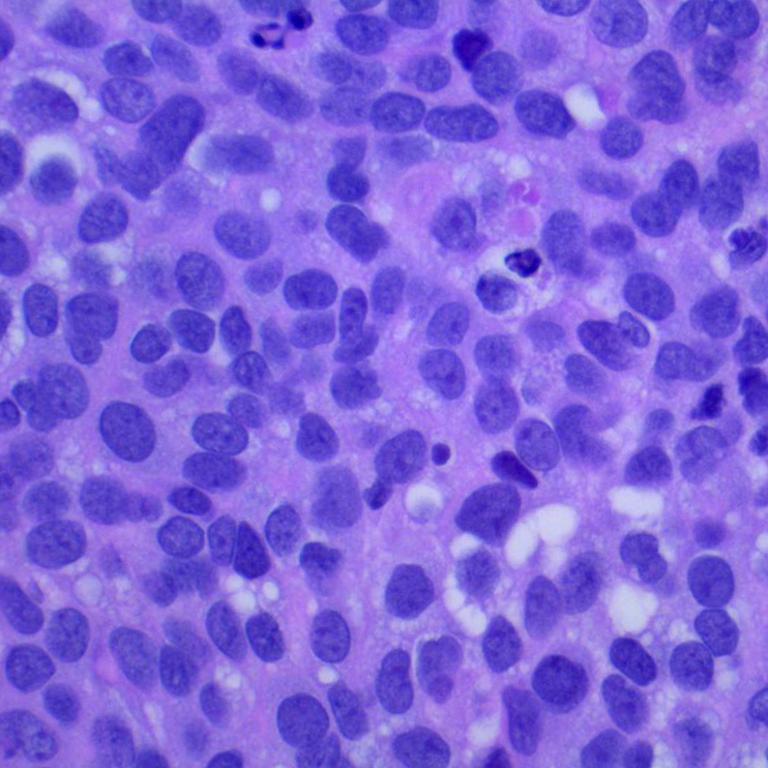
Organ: lung
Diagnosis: squamous carcinomas